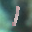
Label: 1